Question: How can I add 'vertical-align: middle' to elements using <URL>?
I have three elements with have the same height, and I want that, "inside", they have 'vertical-align: middle'.
=> <URL>
The closest I get was with 'display: table; width: 100%', but this BUGs the "mobile version", so I want a solution for all versions (tablet/desktop/mobile).

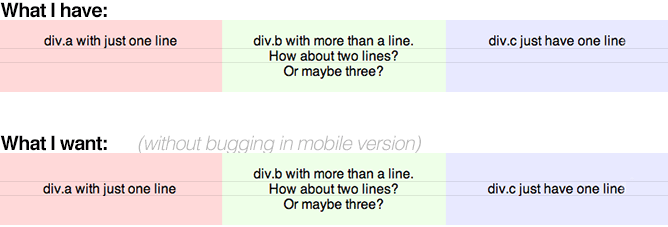
Answer: Use flexboxes! Here is a JSFiddle that I've tested in Chrome.
<URL>
I specified 'display: flex' on '.a,.b,.c' and specified 'margin: auto' on '.inside'
To make this cross browser, just make sure you use all the vendor prefixes.
You can learn more about flexboxes here:
<URL>